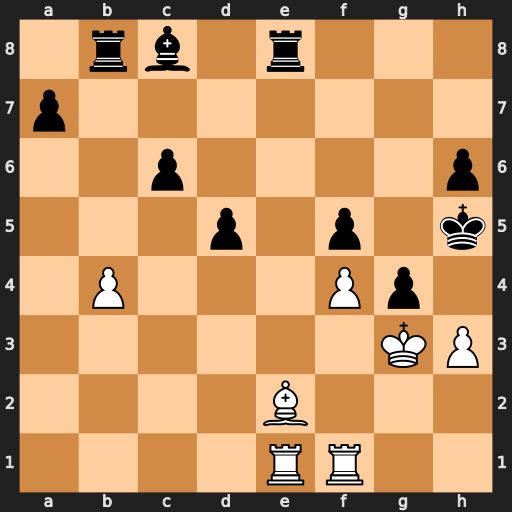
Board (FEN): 1rb1r3/p7/2p4p/3p1p1k/1P3Pp1/6KP/4B3/4RR2
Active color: w
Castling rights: -
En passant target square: -
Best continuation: Bxg4+ fxg4 Rxe8